Question: I am trying to show route between two locations with the help of <URL> tutorial. They have used a CSV file of coordinates and i am using google api to get coordinates. But Result is completely different.

as you can see it is not drawing correct path.
Plz suggest me something.
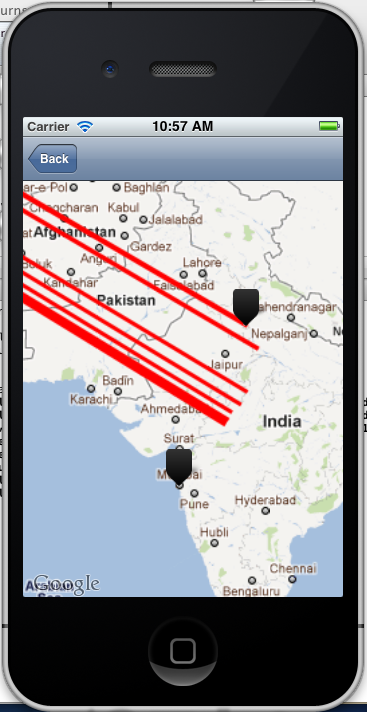
Answer: You need to the decode the polyline that you are getting from the response.. and in order to that you need google's algorithm...
'''
// http://code.google.com/apis/maps/documentation/utilities/polylinealgorithm.html
//
-(NSMutableArray *)decodePolyLine:(NSString *)encodedStr {
NSMutableString *encoded = [[NSMutableString alloc] initWithCapacity:[encodedStr length]];
[encoded appendString:encodedStr];
[encoded replaceOccurrencesOfString:@"\\" withString:@"\"
options:NSLiteralSearch
range:NSMakeRange(0, [encoded length])];
NSInteger len = [encoded length];
NSInteger index = 0;
NSMutableArray *array = [[[NSMutableArray alloc] init] autorelease];
NSInteger lat=0;
NSInteger lng=0;
while (index < len) {
NSInteger b;
NSInteger shift = 0;
NSInteger result = 0;
do {
b = [encoded characterAtIndex:index++] - 63;
result |= (b & 0x1f) << shift;
shift += 5;
} while (b >= 0x20);
NSInteger dlat = ((result & 1) ? ~(result >> 1) : (result >> 1));
lat += dlat;
shift = 0;
result = 0;
do {
b = [encoded characterAtIndex:index++] - 63;
result |= (b & 0x1f) << shift;
shift += 5;
} while (b >= 0x20);
NSInteger dlng = ((result & 1) ? ~(result >> 1) : (result >> 1));
lng += dlng;
NSNumber *latitude = [[[NSNumber alloc] initWithFloat:lat * 1e-5] autorelease];
NSNumber *longitude = [[[NSNumber alloc] initWithFloat:lng * 1e-5] autorelease];
// printf("[%f,", [latitude doubleValue]);
// printf("%f]", [longitude doubleValue]);
CLLocation *loc = [[[CLLocation alloc] initWithLatitude:[latitude floatValue] longitude:[longitude floatValue]] autorelease];
[array addObject:loc];
}
[encoded release];
return array;
}
'''
this will give you the mutable array with all the points (in the form of CLLocation objects)
and also dont just decode the main polyline .. decode each and every sub polyline that you receive and than plot otherwise the directions will not be proper.